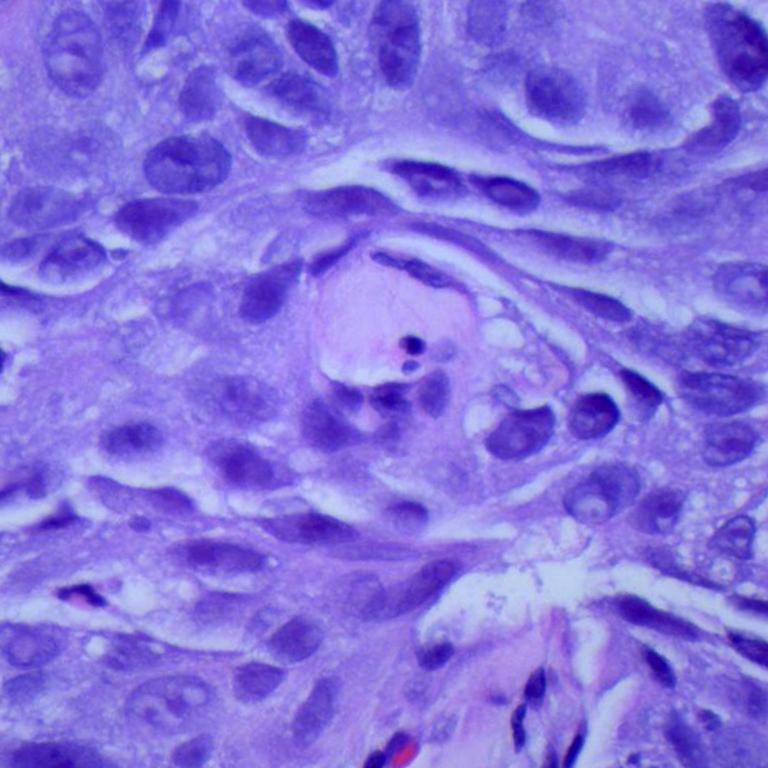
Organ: lung
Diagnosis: squamous carcinomas